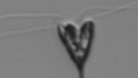
Label: Pyramimonas_longicauda